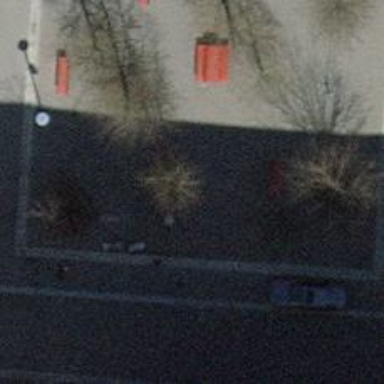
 Fagus genus."